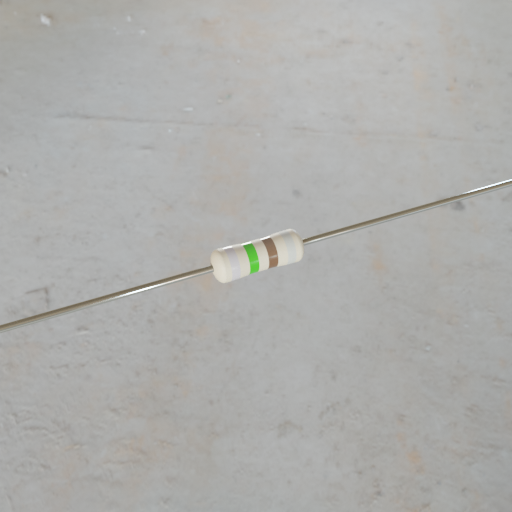
Resistor colour bands (in order): silver, green, brown, silver